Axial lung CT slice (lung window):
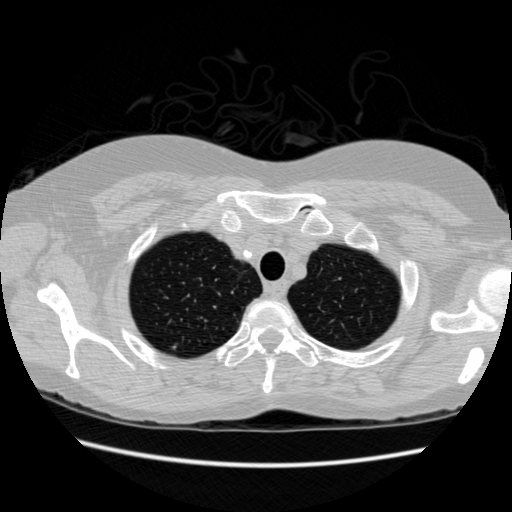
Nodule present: yes
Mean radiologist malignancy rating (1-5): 3